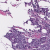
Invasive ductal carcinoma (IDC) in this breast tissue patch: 1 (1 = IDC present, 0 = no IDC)